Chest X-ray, AP view. Patient: 57 years old, sex F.
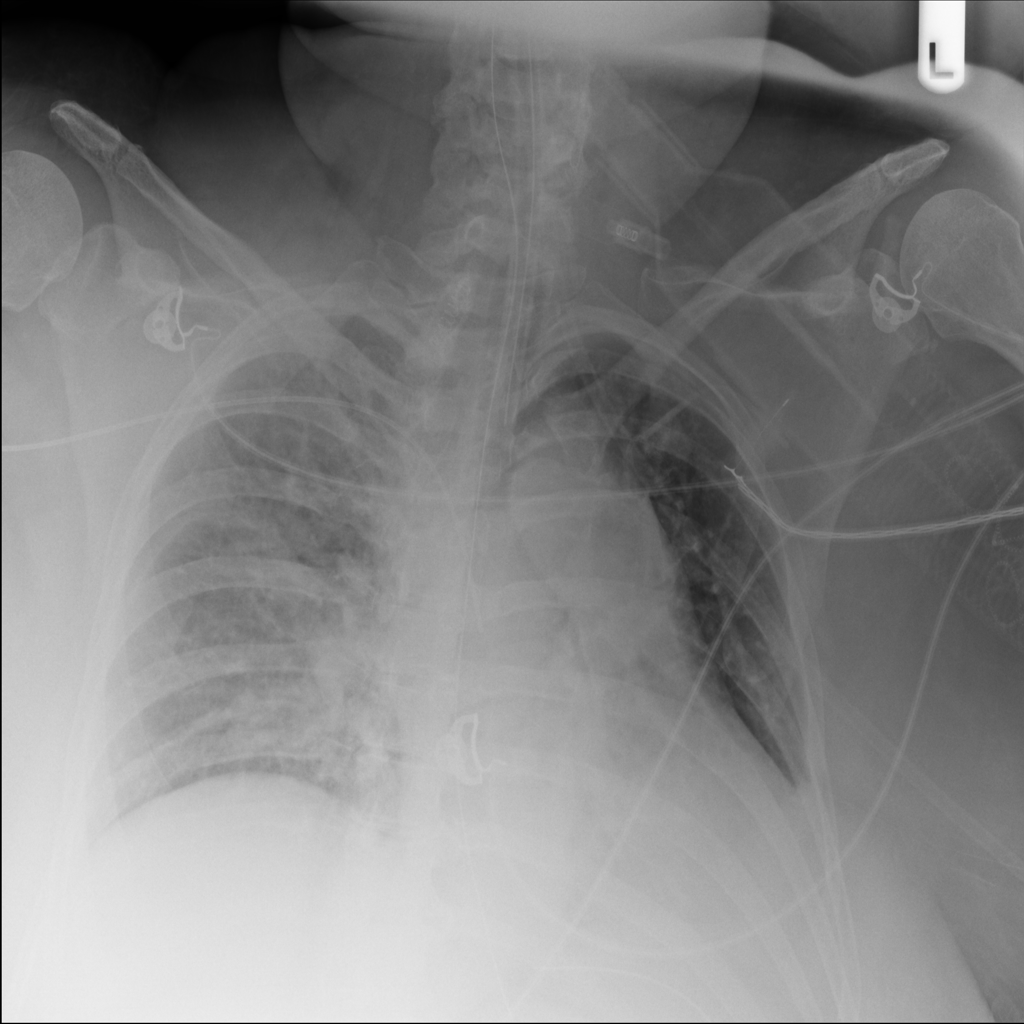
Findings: Infiltration